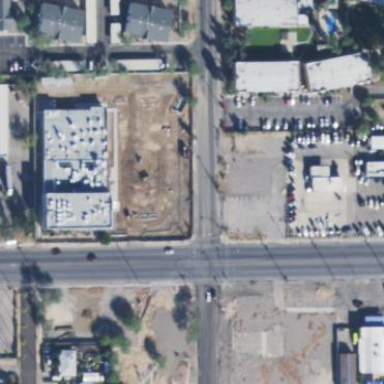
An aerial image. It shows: Car shop.